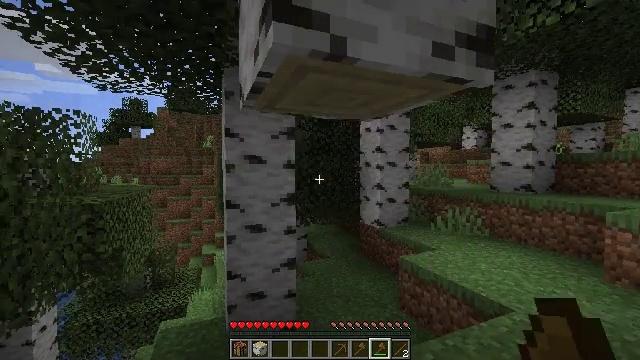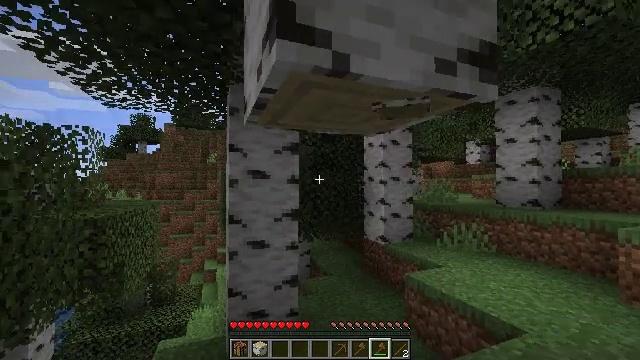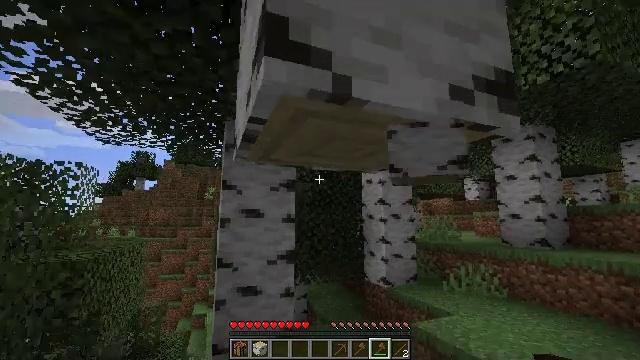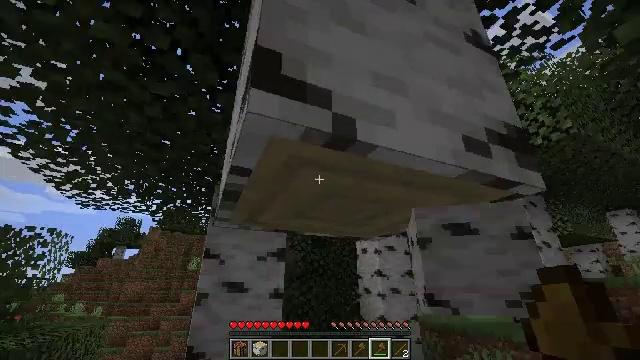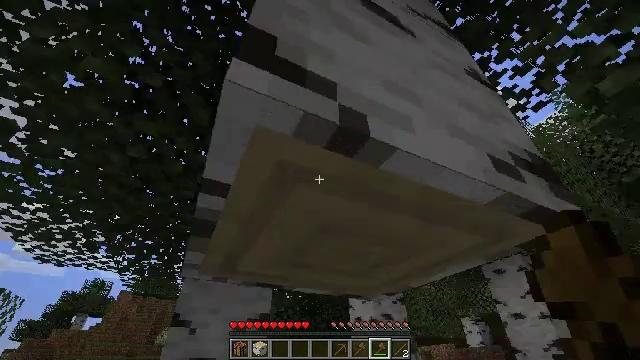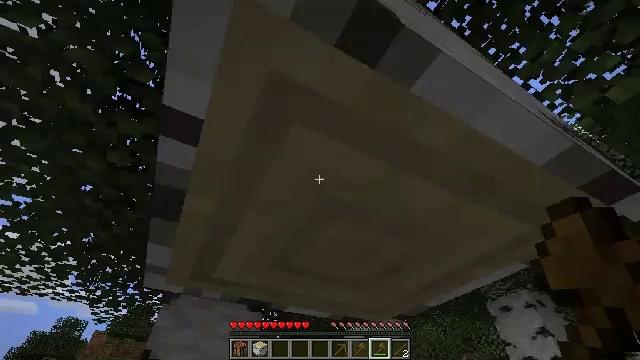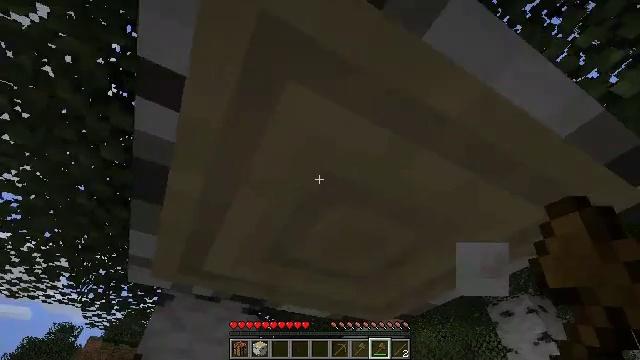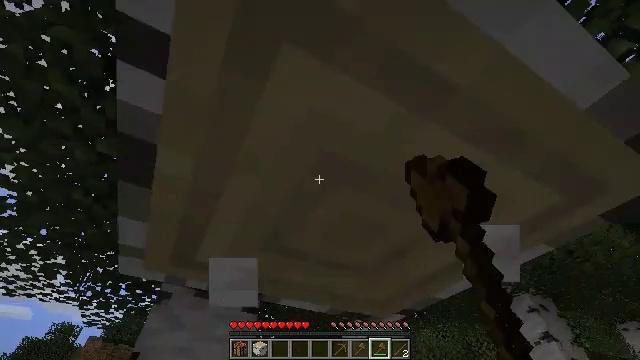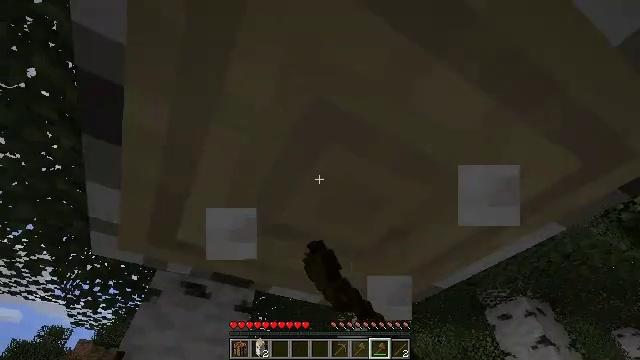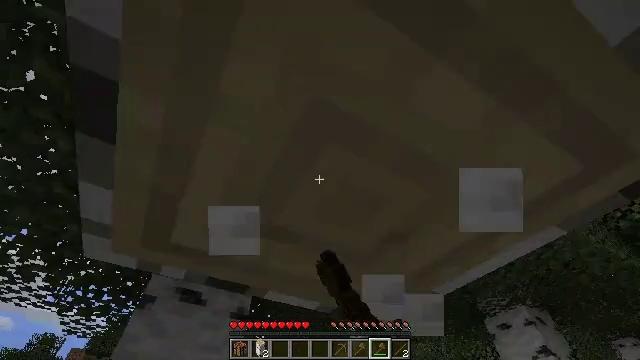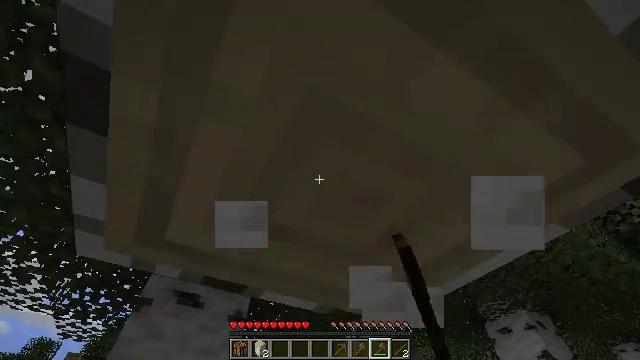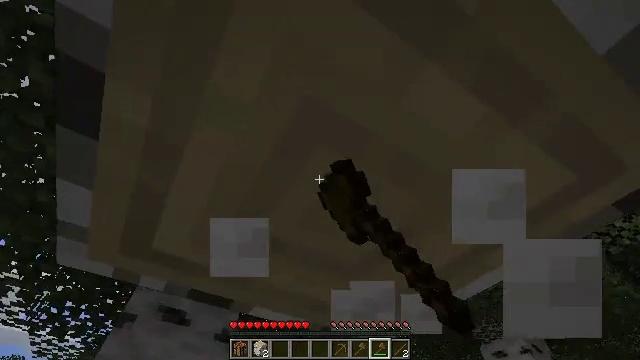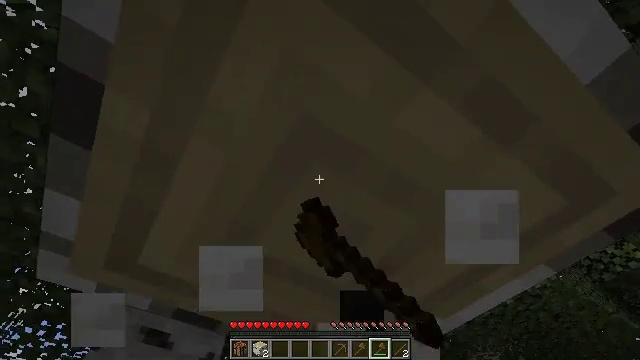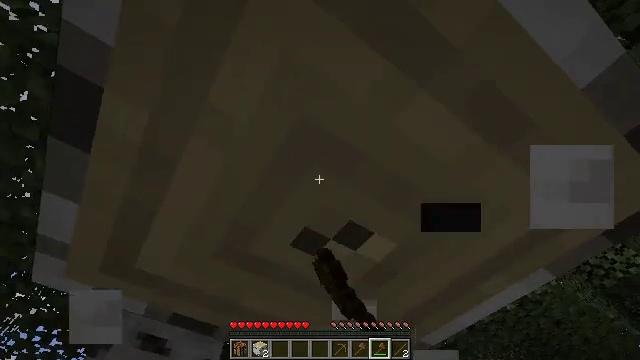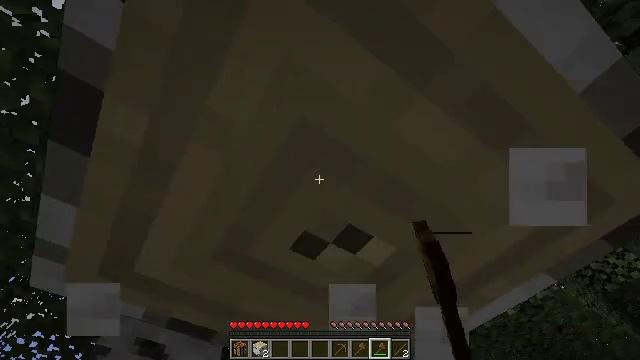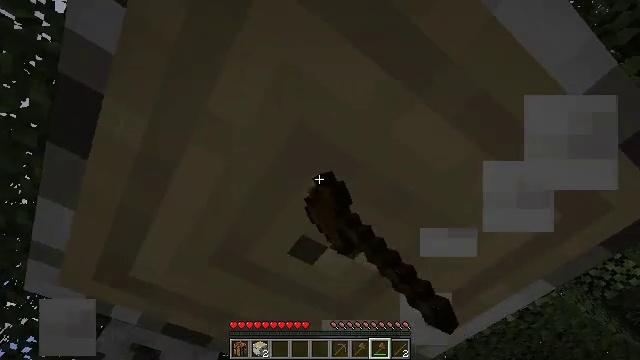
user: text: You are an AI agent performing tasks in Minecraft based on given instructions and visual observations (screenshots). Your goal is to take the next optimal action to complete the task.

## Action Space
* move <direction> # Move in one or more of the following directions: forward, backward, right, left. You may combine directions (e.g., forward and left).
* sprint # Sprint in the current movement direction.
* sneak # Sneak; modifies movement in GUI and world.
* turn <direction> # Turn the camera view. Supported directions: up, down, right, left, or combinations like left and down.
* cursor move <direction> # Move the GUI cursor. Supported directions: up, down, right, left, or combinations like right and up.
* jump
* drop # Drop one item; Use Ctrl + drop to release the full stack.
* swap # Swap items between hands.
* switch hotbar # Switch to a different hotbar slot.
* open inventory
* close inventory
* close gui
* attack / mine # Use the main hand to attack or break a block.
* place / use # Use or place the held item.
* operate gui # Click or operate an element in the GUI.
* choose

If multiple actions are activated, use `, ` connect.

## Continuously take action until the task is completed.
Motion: motion action
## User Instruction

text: Break the birch log in the forest.
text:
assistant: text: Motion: move forward, turn up
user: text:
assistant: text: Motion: move forward, turn up
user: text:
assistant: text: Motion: move forward, turn right and up
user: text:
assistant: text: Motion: move forward, turn right and up
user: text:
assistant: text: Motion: move forward, turn right and up
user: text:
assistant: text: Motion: turn up, attack / mine
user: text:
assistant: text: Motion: attack / mine
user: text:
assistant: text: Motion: attack / mine
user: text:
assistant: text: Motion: turn up, attack / mine
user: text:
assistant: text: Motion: attack / mine
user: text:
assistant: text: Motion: turn right and up, attack / mine
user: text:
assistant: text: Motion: turn right and up, attack / mine
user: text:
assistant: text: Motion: turn up, attack / mine
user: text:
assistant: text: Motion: attack / mine
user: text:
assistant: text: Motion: turn up, attack / mine
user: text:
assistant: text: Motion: turn up, attack / mine
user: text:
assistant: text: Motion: turn up, attack / mine
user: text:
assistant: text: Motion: turn up, attack / mine
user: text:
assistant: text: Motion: turn up, attack / mine
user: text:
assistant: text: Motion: turn up, attack / mine
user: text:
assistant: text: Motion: attack / mine
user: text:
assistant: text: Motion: attack / mine
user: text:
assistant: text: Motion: attack / mine
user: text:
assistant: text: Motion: attack / mine
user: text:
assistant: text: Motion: attack / mine
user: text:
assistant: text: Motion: attack / mine
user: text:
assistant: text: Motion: attack / mine
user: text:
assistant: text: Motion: attack / mine
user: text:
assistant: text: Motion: attack / mine
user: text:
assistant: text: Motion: attack / mine